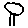
Label: tree